Question: I have a list of multiple items with having a checkbox for each row (like gmail list of emails).
User selects checkboxes and then press an action button to perform some action on selected items ( delete for example). Then the list of selected items will be sent to php file for background processing.
But what is the solution for performing multiple actions on selected checkboxes ( For instance, in gmail, we do delete, mark as spam, mark as read/unread etc..).
Here is what I have:

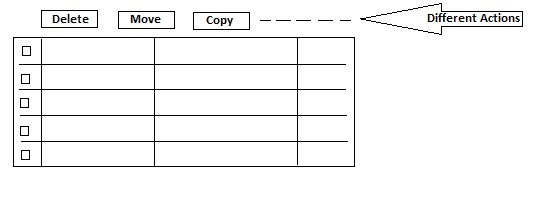
Answer: Use different "submit buttons" for each actions. Give same name but different values. Then check it to backend
For example,
'''
<form action="backend.php" method="post" >
<input type="submit" name="action" value="Delete" />
<input type="submit" name="action" value="Move" />
<input type="submit" name="action" value="Copy" />
<input type="checkbox" name="selection[]" value="value 1" >
<input type="checkbox" name="selection[]" value="value 2" >
<input type="checkbox" name="selection[]" value="value 3" >
<input type="checkbox" name="selection[]" value="value 4" >
<input type="checkbox" name="selection[]" value="value 5" >
</form>
'''
'''
..................
..................
if($_POST['action'] == "Delete")
.......
else if($_POST['action'] == "Move")
.......
else if($_POST['action'] == "Copy")
.......
'''